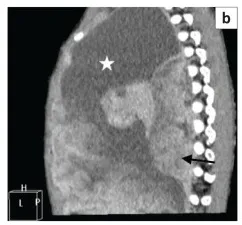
(a-c) Axial, sagittal and coronal contrast-enhanced computed tomography images demonstrate left pleural-based masses which enhance heterogeneously (solid black arrows) with patchy hypodense regions suggestive of necrosis. There is an associated large complex left pleural effusion (white star), atelectasis of the left lung and mediastinal shift to the right. There were no associated intra-tumoural calcifications. Figure 2A - Note the extra-thoracic extension of the mass anteriorly via the intercostal spaces (white arrow) and another pleural-based mass that is inseparable from the pleural pericardial reflection (broken black arrow).
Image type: radiology (ct)